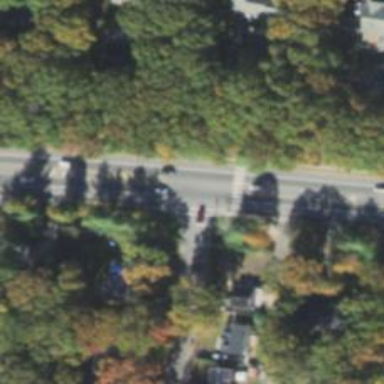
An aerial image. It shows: Primary highway with separate asphalt sidewalk.